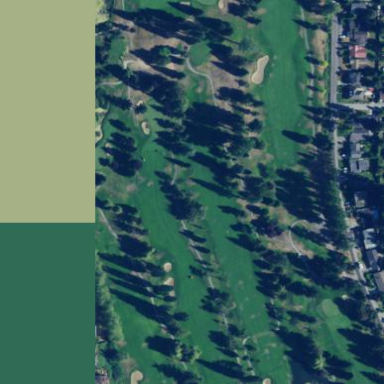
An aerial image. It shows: Golf fairway surrounded by grass.